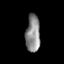
Tissue: lung
Cell type: Epithelial cells
Senescence score: 0.2393
Nuclear area (px): 522
Mean DAPI intensity: 138.285